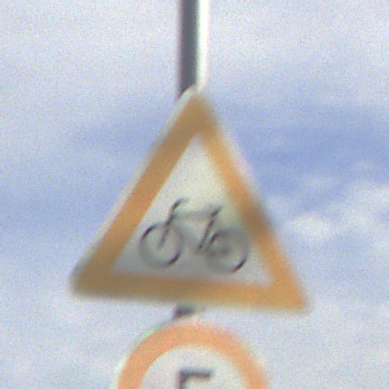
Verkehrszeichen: RadverkehrRechts
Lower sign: Geschwindigkeit5
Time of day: MorningAfternoon
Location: Outdoor (Suburban)
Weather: PartlyCloudy
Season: NotSpecified
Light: Natural